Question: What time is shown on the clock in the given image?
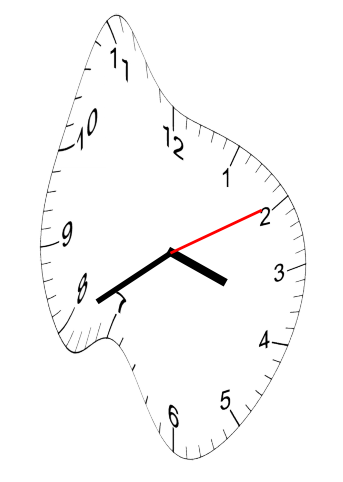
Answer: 03:40:10